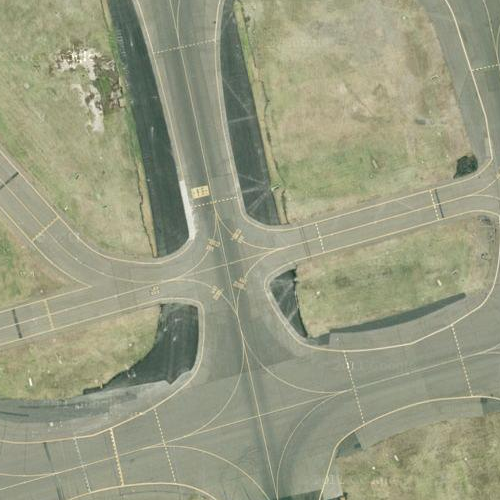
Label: sydney